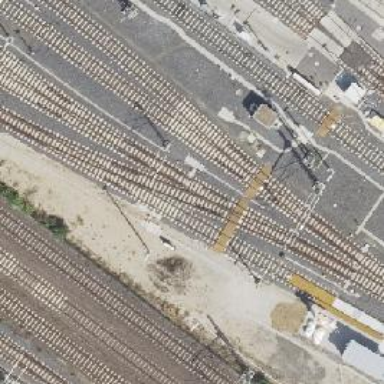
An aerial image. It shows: Rail yard with electrified contact lines for the railway.